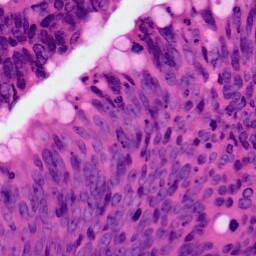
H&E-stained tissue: Colon